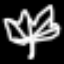
Label: leaf